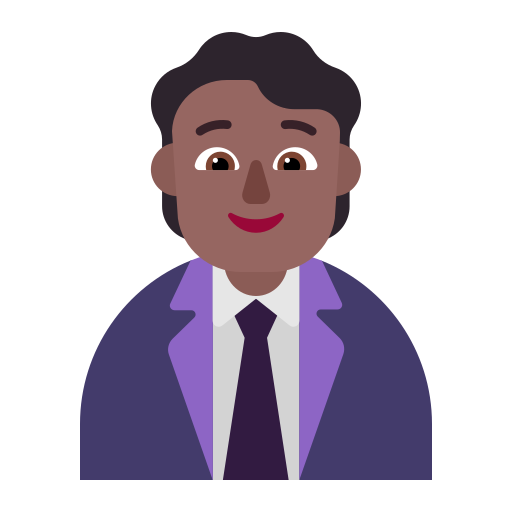
office worker flat  dark